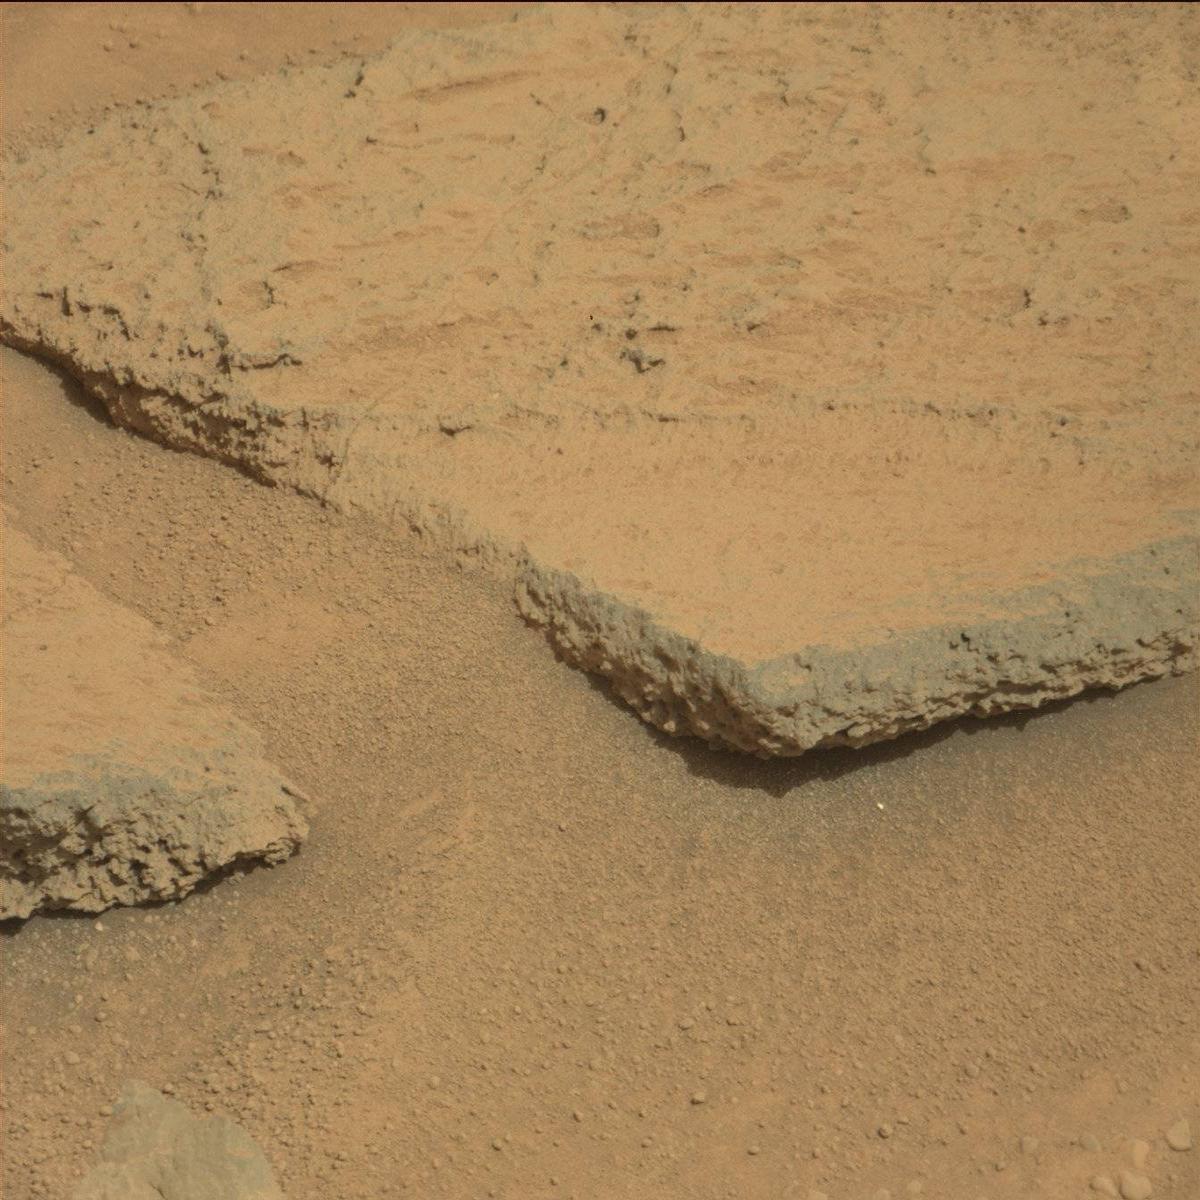
Terrain classes present: Bedrock, Rock, Sand / Soil